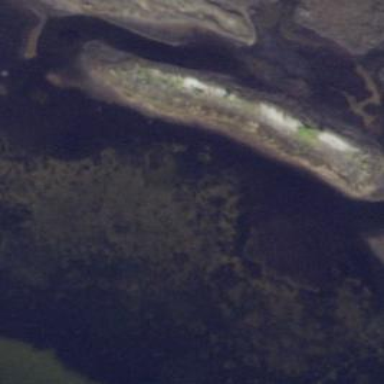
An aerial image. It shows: Saltmarsh wetland area.